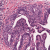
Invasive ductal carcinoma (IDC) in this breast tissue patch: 1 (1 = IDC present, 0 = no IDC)